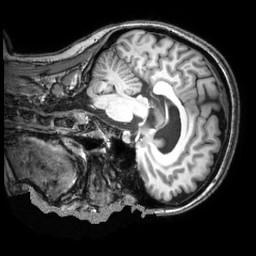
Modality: T1w
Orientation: sagittal
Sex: female
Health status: ill
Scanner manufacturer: philips
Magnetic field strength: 3 T
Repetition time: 0.008183 s
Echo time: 0.003745 s